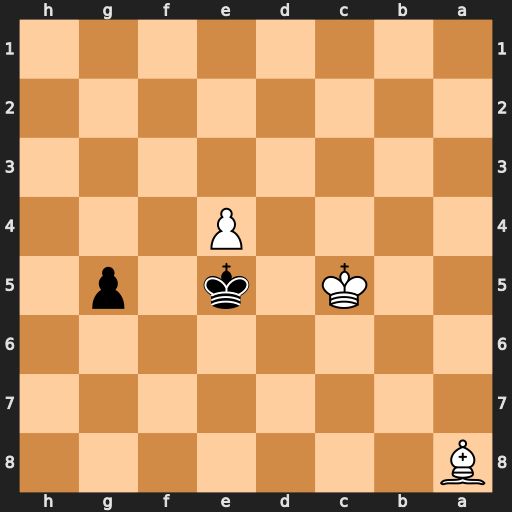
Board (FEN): B7/8/8/2K1k1p1/4P3/8/8/8
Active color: b
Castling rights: -
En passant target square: -
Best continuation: g4 Bc6 g3 Bb5 g2